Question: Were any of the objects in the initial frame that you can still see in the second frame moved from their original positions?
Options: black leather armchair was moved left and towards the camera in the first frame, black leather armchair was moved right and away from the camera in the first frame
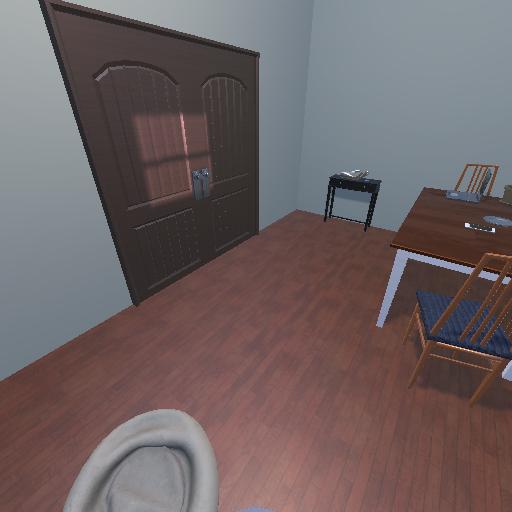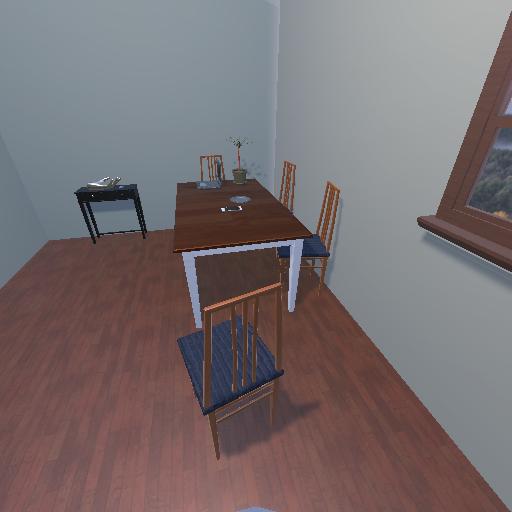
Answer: black leather armchair was moved left and towards the camera in the first frame